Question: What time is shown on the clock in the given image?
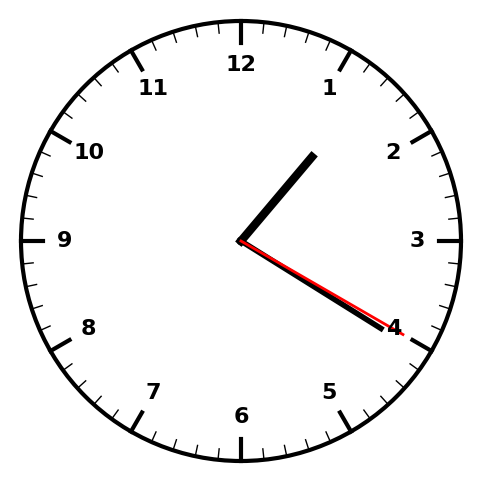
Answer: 01:20:20